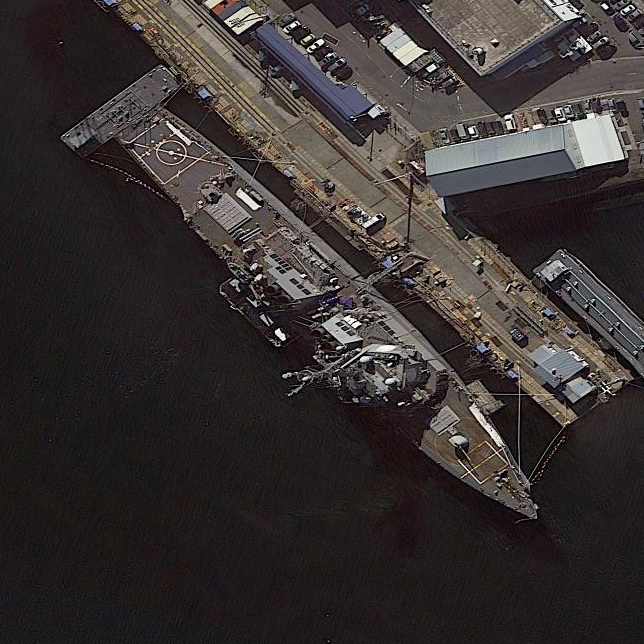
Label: destroyer